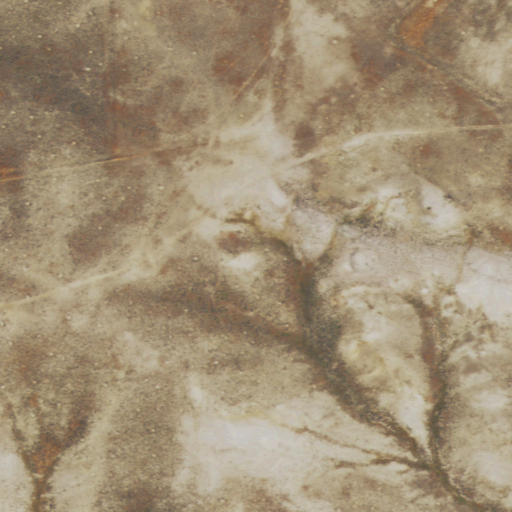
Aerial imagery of mountain in Wyoming named Coal Hill containing grassland and shrub